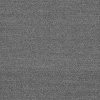
Atmospheric dust classification: dusty